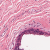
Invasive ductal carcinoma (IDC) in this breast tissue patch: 0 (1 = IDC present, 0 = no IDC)